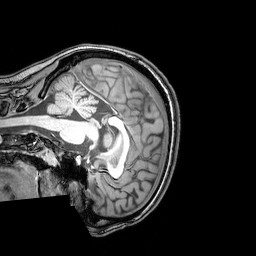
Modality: T1w
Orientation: sagittal
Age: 24
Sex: female
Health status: healthy
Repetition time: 0.081 s
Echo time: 0.037 s